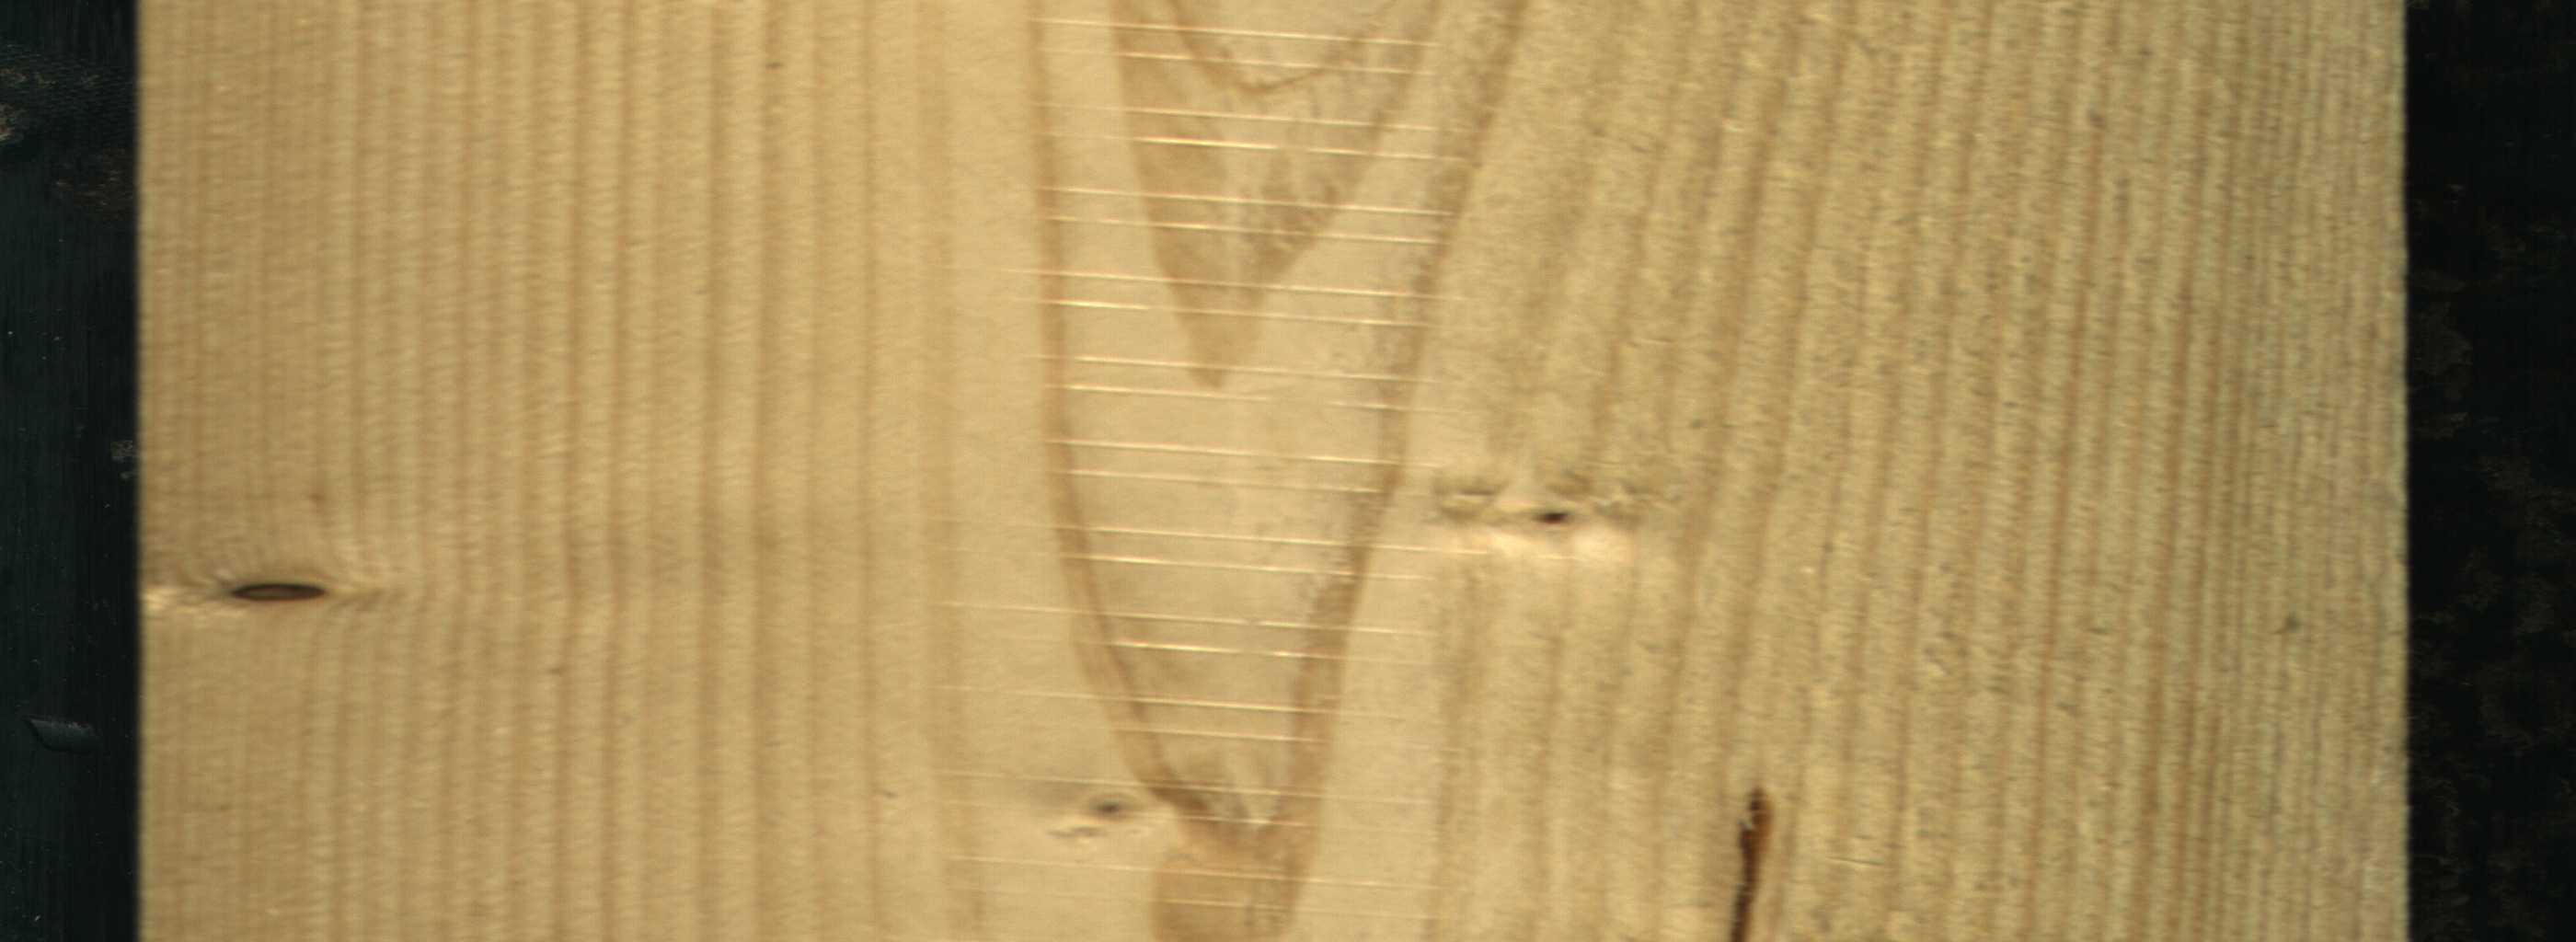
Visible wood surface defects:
resin
Dead_Knot
Live_Knot
Live_Knot